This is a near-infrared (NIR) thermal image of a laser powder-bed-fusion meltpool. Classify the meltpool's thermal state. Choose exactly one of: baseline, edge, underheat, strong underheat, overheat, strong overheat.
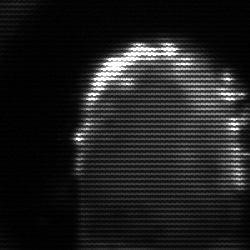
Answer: baseline